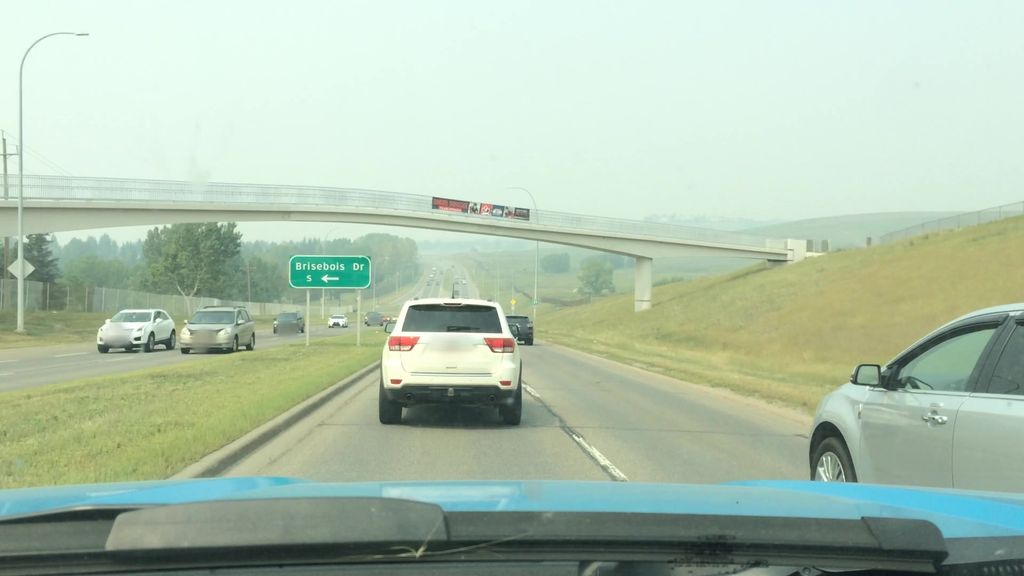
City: calgary